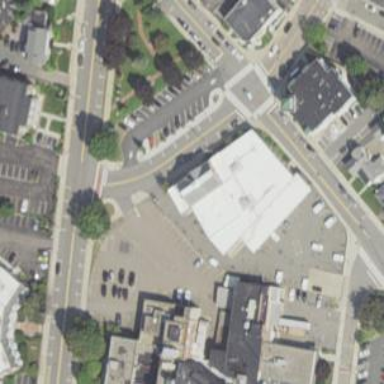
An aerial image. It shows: Building that serves as post office.